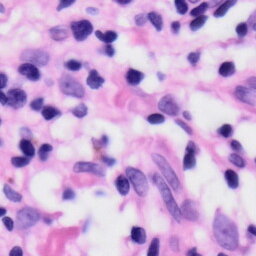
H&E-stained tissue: Skin